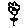
Label: flower